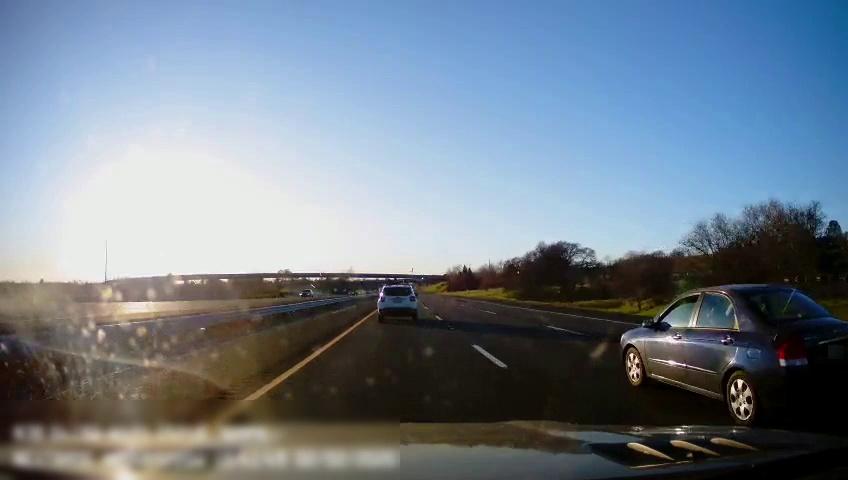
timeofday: Day
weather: Cloudy
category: Drivable Space
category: Drivable Space
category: Vehicles | Car
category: Vehicles | Car
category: Vehicles | SUV
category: Lanes | Alternate Lane
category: Lanes | Current Lane
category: Lanes | Current Lane
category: Lanes | Alternate Lane